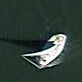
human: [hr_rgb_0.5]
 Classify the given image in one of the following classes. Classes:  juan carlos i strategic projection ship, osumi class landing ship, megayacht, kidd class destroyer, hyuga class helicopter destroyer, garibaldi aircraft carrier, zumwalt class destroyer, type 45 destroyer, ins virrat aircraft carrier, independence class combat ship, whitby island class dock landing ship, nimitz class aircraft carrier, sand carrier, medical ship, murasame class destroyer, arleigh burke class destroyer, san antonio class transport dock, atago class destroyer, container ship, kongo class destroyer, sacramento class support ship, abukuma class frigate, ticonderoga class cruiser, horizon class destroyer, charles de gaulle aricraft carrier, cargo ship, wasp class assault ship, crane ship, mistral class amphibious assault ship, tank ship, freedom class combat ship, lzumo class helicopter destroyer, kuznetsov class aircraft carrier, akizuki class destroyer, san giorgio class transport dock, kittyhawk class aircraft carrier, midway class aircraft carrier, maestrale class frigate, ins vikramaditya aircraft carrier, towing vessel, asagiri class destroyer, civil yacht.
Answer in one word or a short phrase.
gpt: Civil yacht